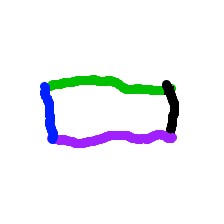
Shape: rectangle